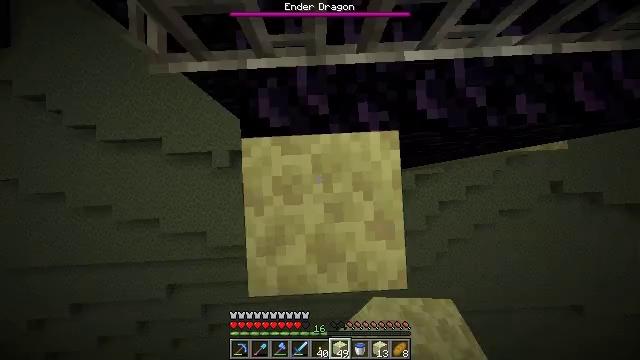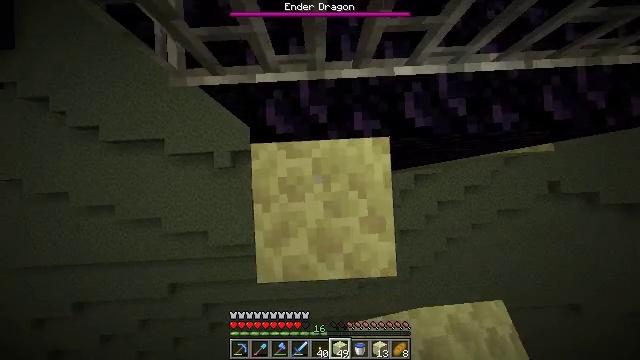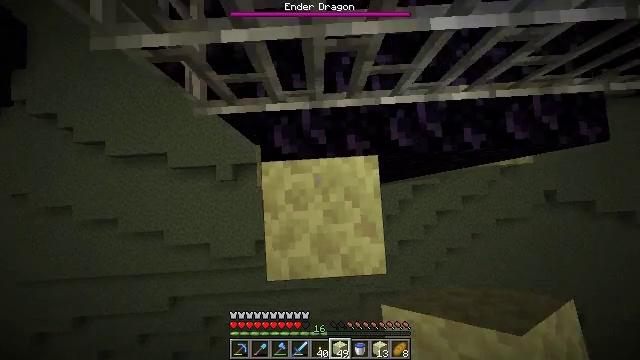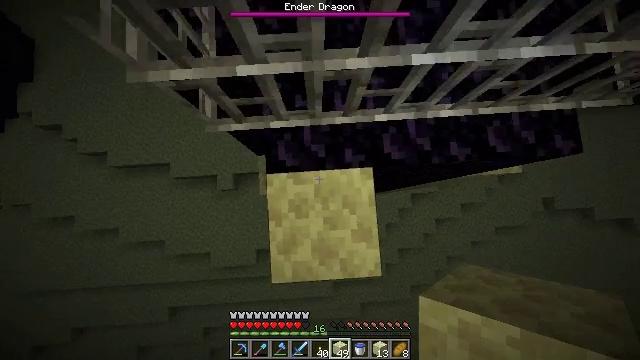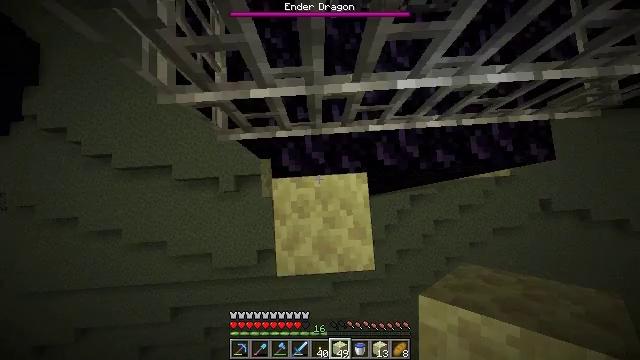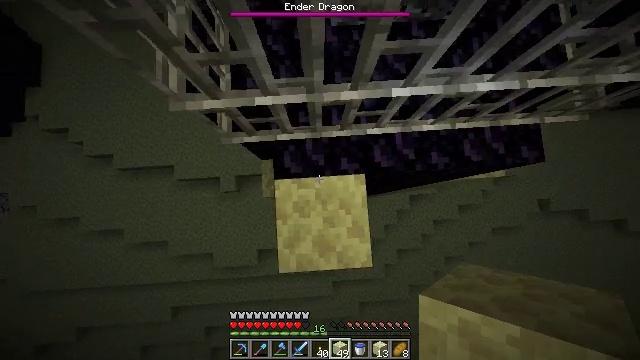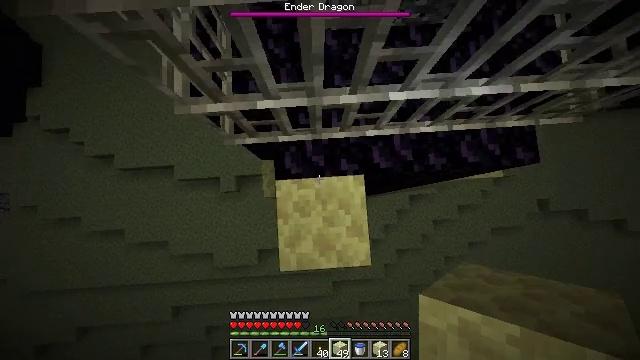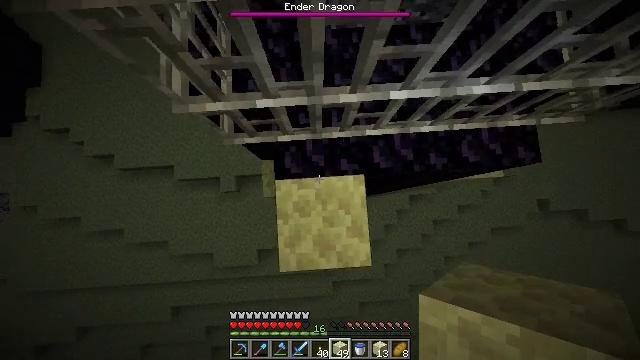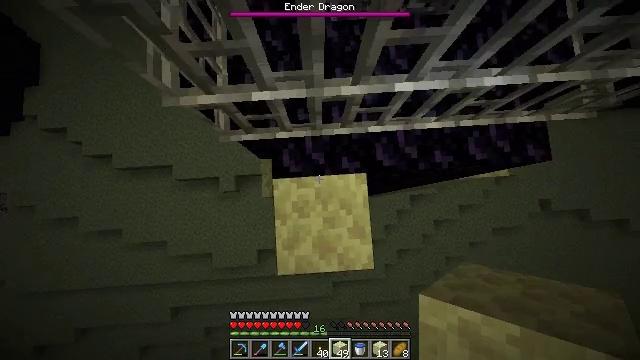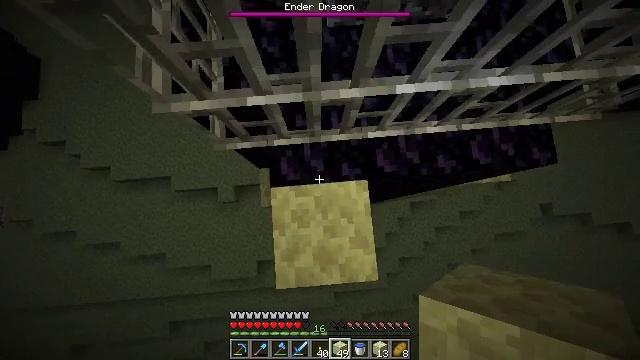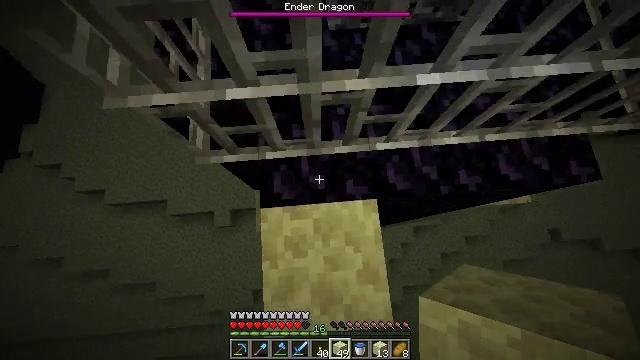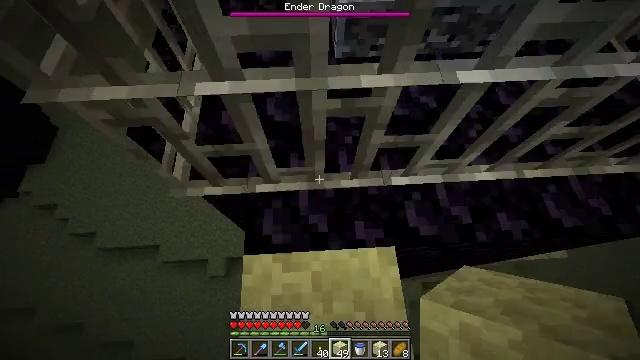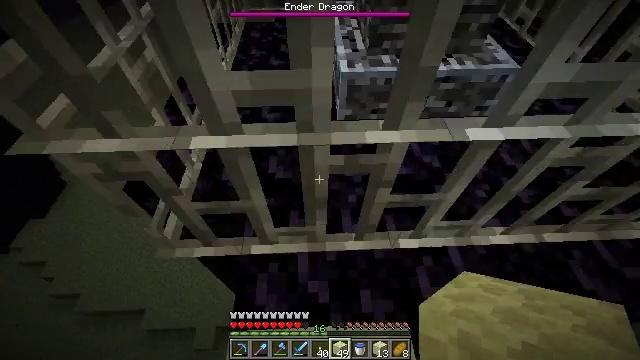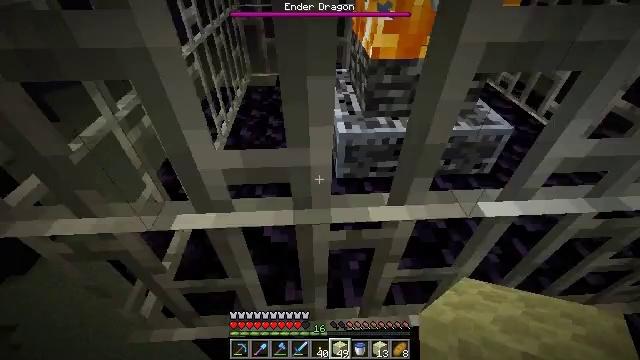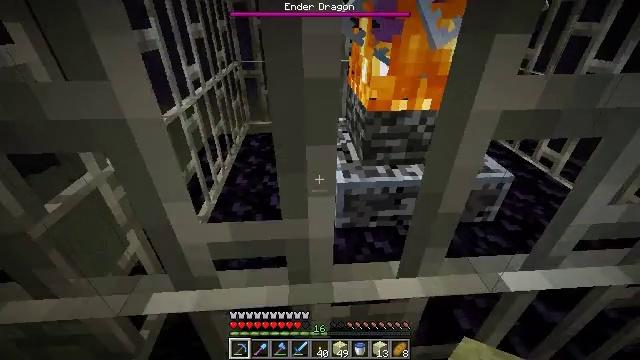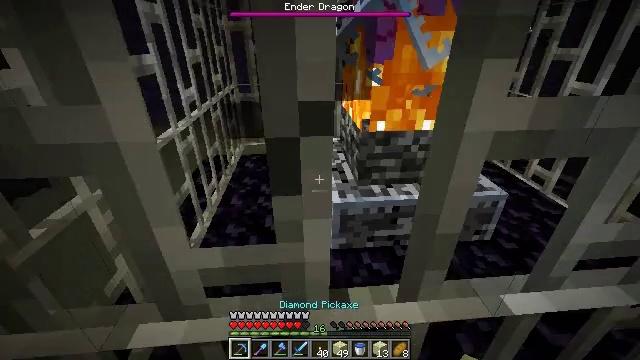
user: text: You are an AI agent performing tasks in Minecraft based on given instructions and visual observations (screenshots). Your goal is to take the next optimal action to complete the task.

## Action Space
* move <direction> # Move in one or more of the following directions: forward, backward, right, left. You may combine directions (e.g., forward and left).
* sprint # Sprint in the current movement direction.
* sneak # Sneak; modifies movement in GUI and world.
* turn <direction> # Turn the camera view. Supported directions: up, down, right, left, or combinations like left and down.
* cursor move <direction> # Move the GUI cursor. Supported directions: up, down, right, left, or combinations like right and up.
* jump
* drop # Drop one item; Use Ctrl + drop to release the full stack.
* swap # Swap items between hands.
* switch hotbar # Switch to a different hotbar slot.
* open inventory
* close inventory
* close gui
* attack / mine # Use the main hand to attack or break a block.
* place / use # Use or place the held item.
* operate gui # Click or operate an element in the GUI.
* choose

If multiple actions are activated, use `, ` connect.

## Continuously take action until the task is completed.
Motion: motion action
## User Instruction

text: Collect iron bars by breaking them.
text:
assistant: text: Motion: jump
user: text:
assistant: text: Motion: turn up, jump
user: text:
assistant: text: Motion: turn up, jump
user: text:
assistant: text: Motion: jump
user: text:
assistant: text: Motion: jump
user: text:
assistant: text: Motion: jump
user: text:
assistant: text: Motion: jump
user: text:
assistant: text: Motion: jump
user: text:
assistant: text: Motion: turn right and up
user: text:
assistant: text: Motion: move forward, turn up
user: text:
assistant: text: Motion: move forward, turn left and up
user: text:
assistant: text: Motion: move forward, turn up
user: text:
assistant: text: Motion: move forward, turn up
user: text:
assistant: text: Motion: turn up, switch to hotbar 1
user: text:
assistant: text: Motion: turn right and up, attack / mine, switch to hotbar 1
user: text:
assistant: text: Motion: attack / mine
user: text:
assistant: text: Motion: attack / mine
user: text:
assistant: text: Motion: attack / mine
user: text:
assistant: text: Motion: attack / mine
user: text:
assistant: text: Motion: attack / mine
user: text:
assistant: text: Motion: attack / mine
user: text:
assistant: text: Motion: attack / mine
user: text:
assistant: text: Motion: attack / mine
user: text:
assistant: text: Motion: turn down, attack / mine
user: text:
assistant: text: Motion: turn right and down, attack / mine
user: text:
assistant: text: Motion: turn down, attack / mine
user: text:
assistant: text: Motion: turn down, attack / mine
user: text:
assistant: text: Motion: turn down, attack / mine
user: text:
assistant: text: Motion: turn down, attack / mine
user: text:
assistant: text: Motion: attack / mine